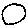
Label: circle